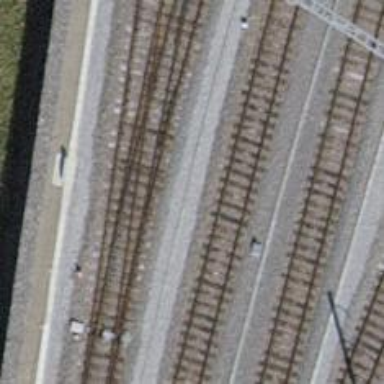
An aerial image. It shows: Rail yard with electrified contact lines for railway operations.